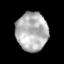
Tissue: prostate
Cell type: T cells
Senescence score: 0.3419
Nuclear area (px): 1205
Mean DAPI intensity: 178.119